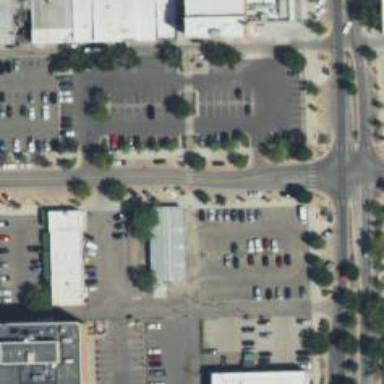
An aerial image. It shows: Parking space is available.